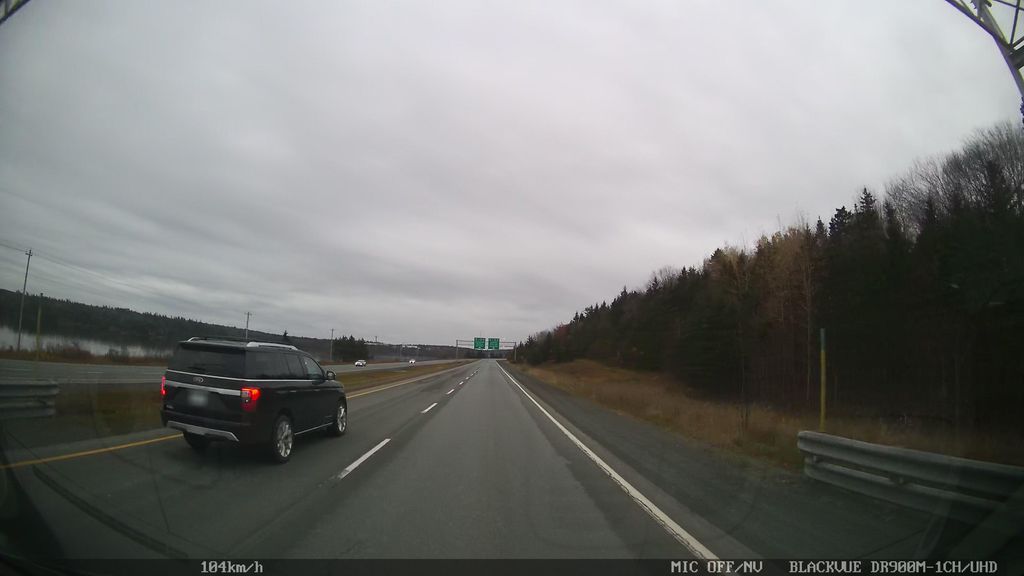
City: halifax